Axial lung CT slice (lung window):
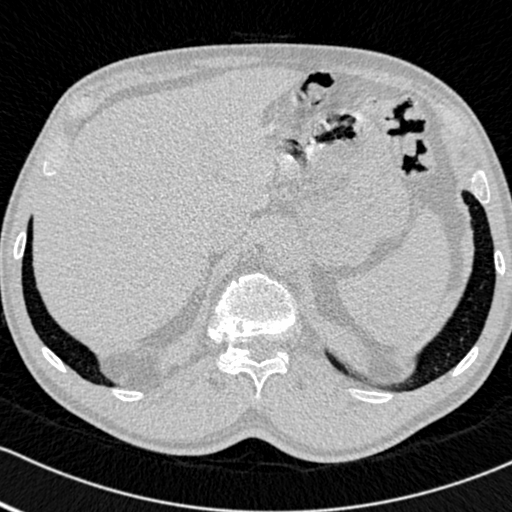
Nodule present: no